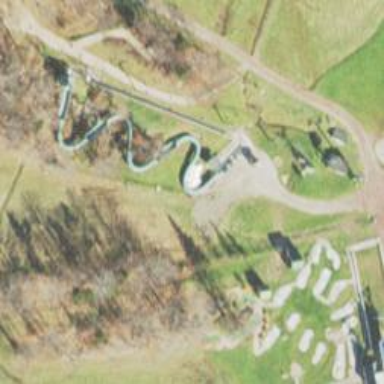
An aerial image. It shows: Water slide attraction.